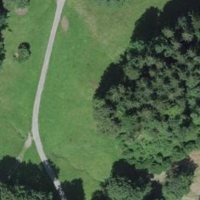
EUNIS habitat code: 24
Species observed at this site:
Heracleum sphondylium